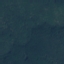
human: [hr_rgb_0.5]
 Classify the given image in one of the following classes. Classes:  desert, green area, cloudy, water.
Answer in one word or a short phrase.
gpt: green area